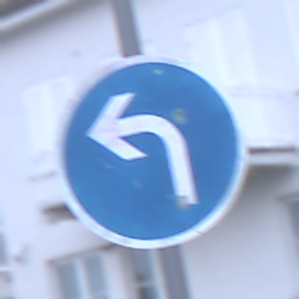
Verkehrszeichen: VorgeschriebeneFahrtrichtungLinks
Umgebung: Outdoor, Urban
Tageszeit: SunriseSunset
Wetter: PartlyCloudy
Licht: Natural
Jahreszeit: NotSpecified
Kontrast: LowContrast